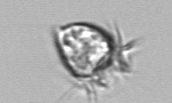
Label: Leegaardiella_ovalis